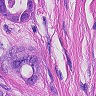
Metastatic tissue present: yes